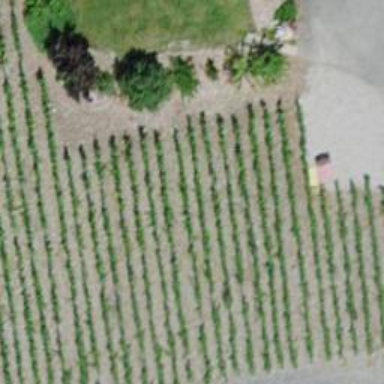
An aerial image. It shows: Vineyard growing grapes.